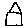
Label: house